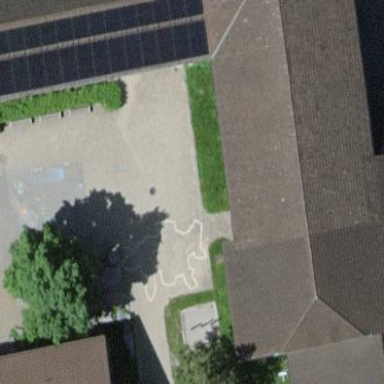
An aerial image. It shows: School building.